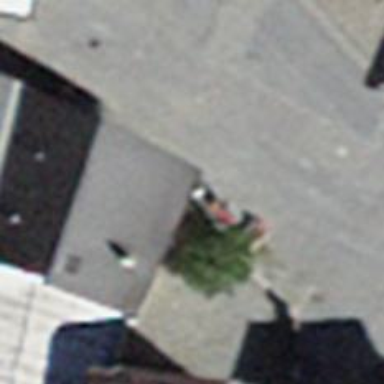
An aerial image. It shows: Post box.